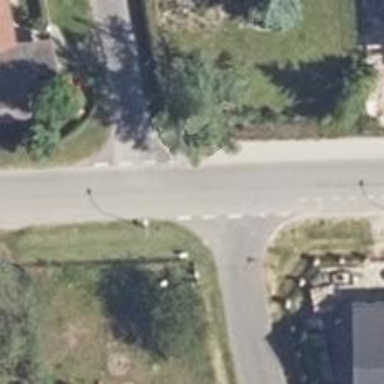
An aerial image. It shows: Tertiary road with asphalt surface and separate sidewalk.